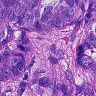
Metastatic tissue present: yes